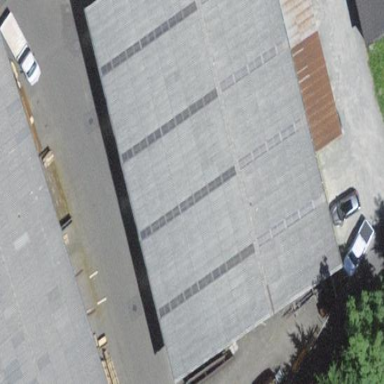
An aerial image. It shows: Warehouse building.